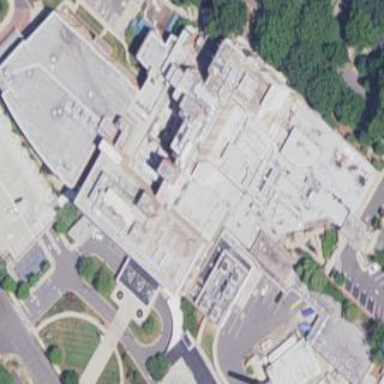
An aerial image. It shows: Hospital building.